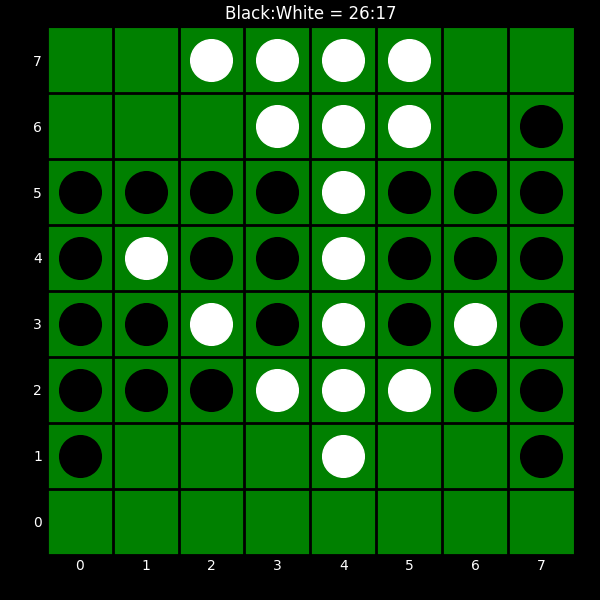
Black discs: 26
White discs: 17